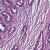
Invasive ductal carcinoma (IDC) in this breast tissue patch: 1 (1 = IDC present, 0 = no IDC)